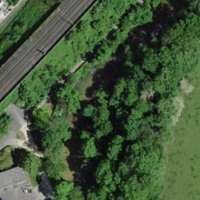
EUNIS habitat code: 41
Species observed at this site:
Coloeus monedula
Alcedo atthis
Strix aluco